Question: I try to create a mobile app using stand-alone phonegap. When I use the following coding
'''
D:\phonegap-2.8.0\libndroidin>create
oldername myapp.package.com proname
'''
there is no assets folder created in the project folder. What can be the reason for that?

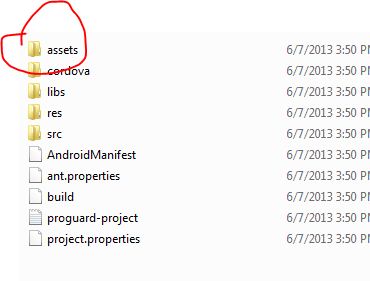
Answer: It doesn't get created automatically. You will have to create it on your own. Use <URL> tutorial to make a move.